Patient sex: M
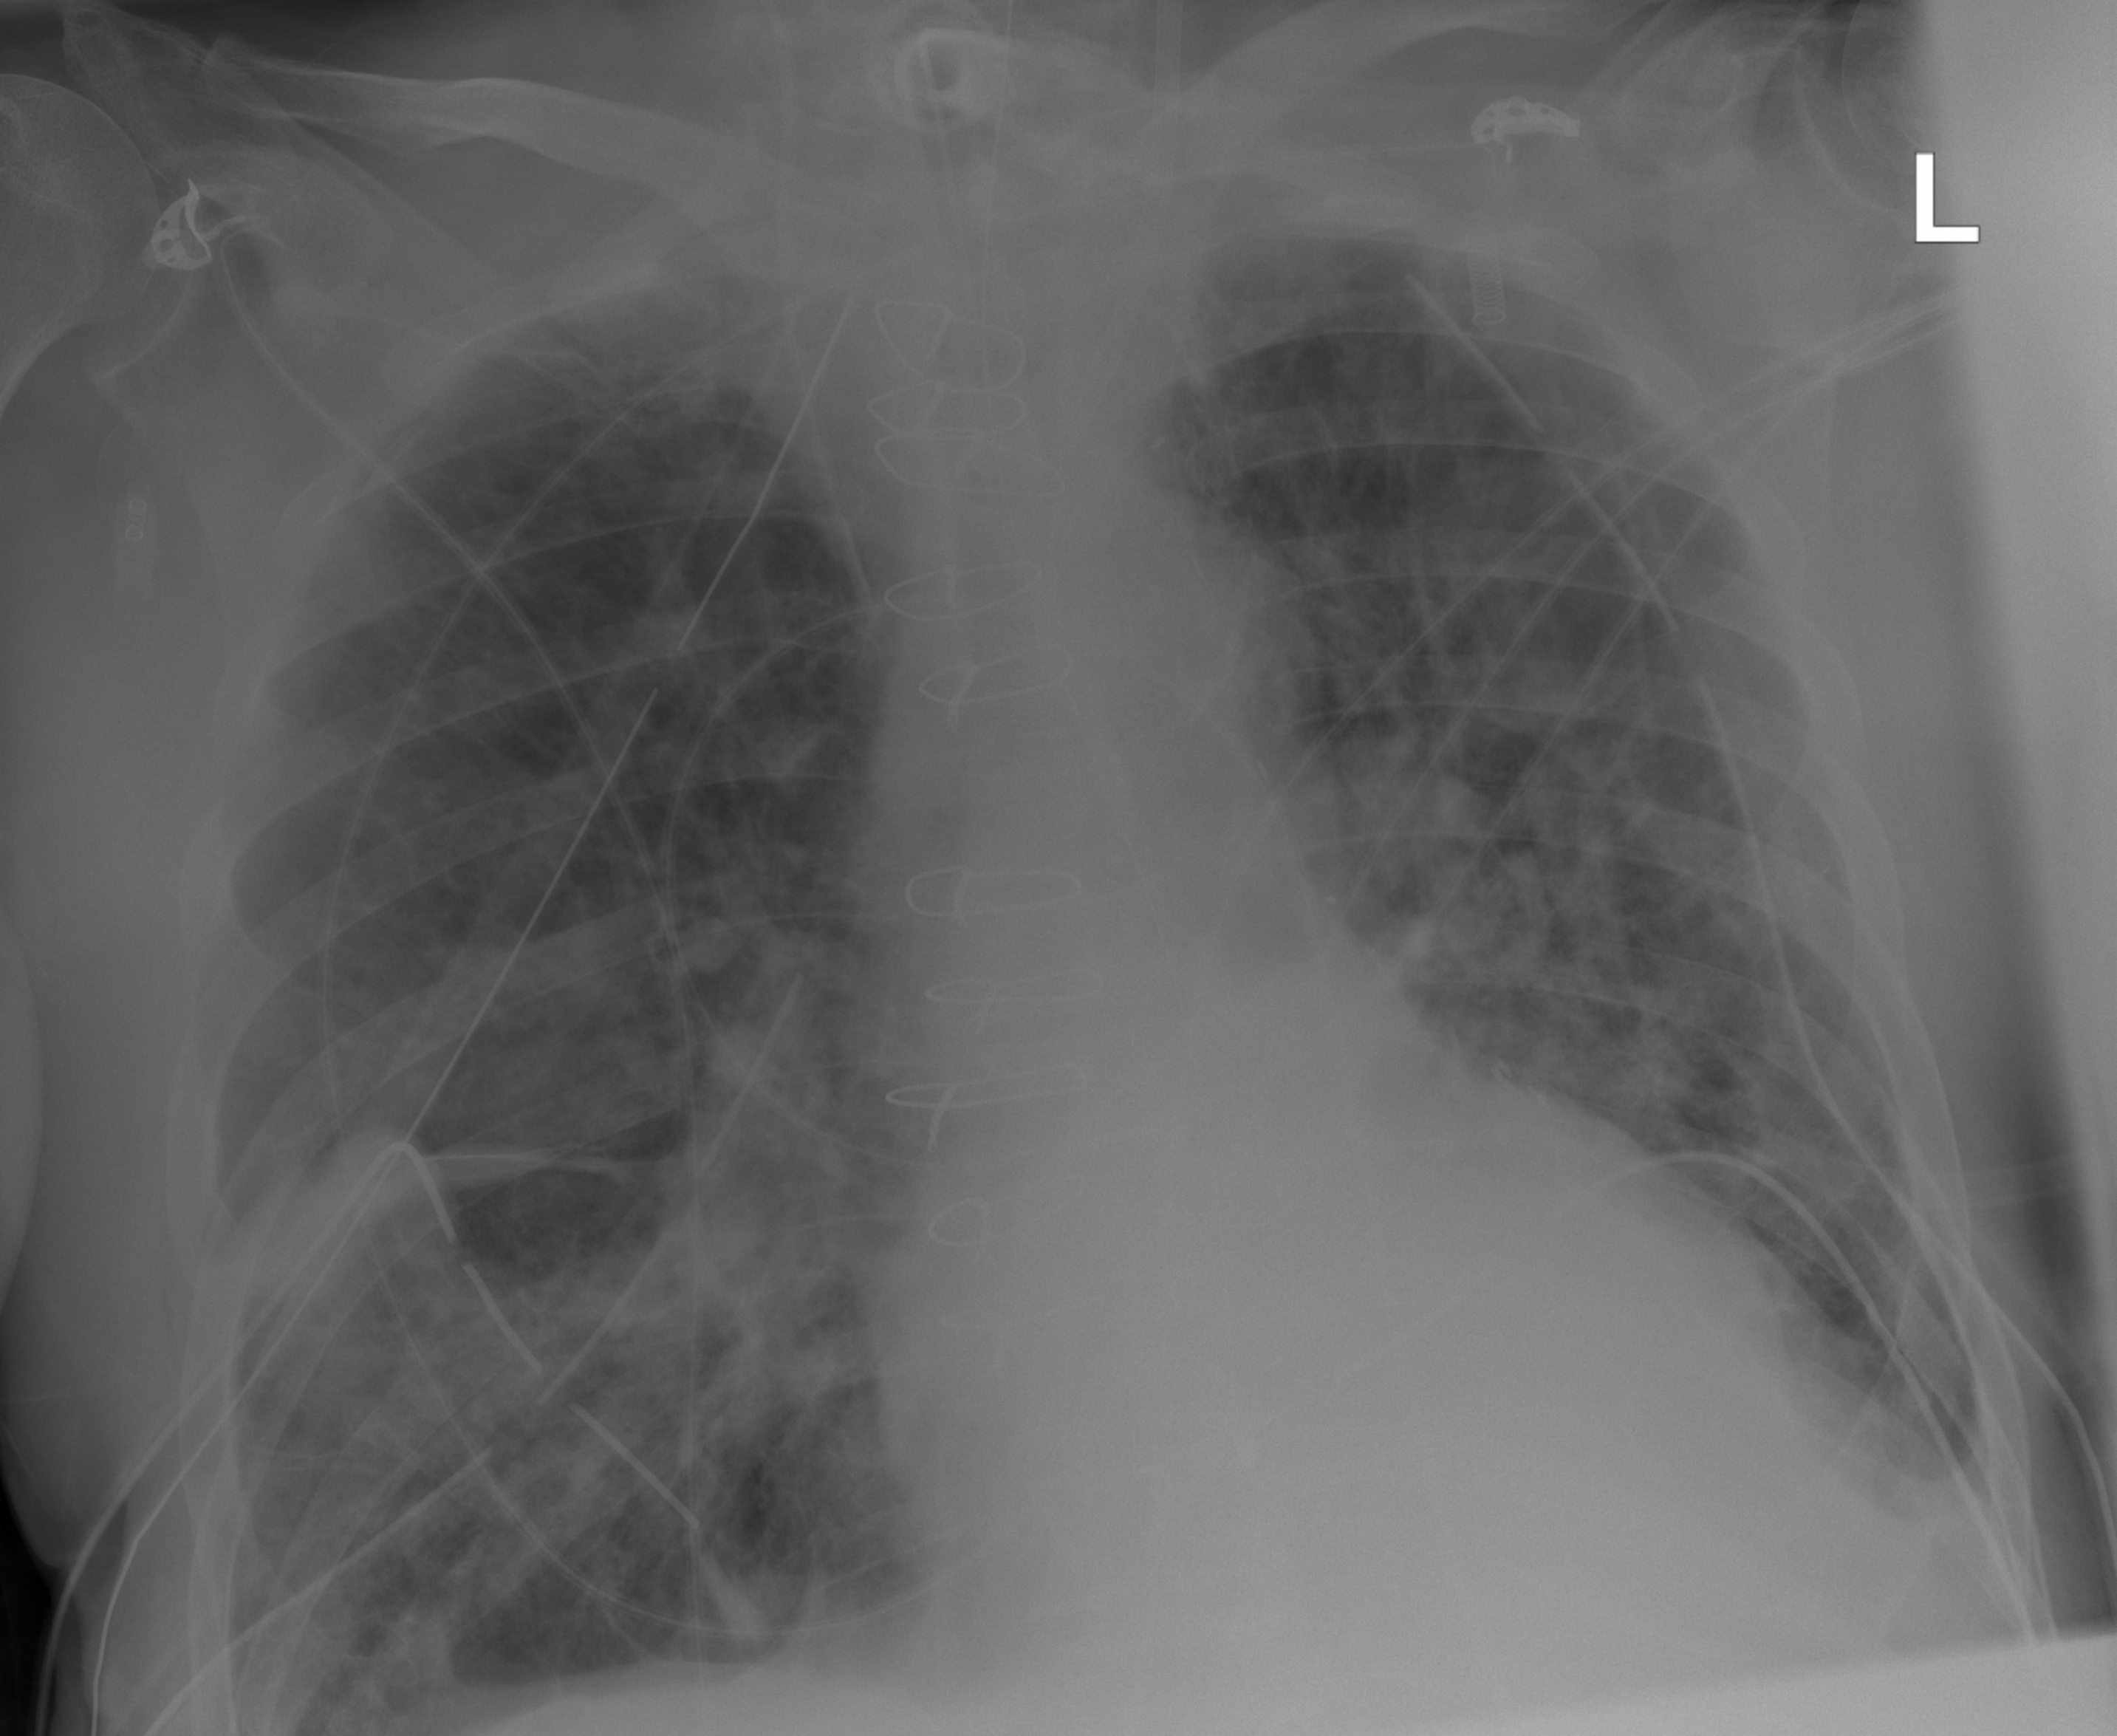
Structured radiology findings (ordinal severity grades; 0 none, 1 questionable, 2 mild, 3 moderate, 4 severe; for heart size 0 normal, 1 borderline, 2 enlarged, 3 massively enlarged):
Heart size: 2
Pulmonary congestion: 2
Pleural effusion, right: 1
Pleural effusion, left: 2
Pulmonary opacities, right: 2
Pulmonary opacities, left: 2
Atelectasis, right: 2
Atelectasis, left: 2